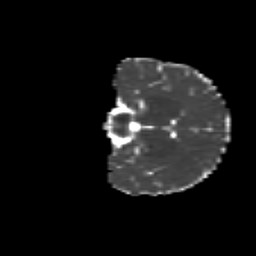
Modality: MD
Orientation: coronal
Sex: female
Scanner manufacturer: siemens
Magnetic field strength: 3 T
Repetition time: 5 s
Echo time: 0.071 s